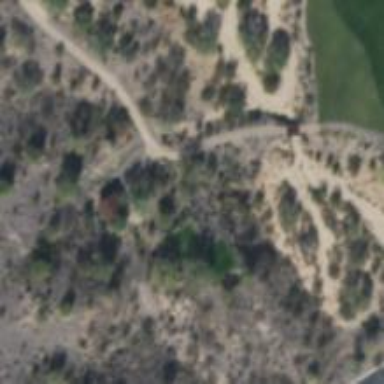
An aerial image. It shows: Path for both roads and golfers.